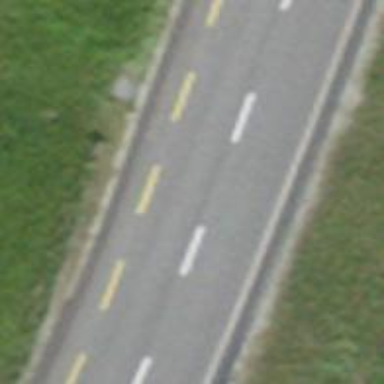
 featuring designated cycle lane on the left."